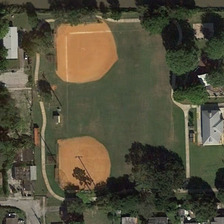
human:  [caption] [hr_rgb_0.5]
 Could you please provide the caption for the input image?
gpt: two baseball fields are surrounded by some green trees and buildings .

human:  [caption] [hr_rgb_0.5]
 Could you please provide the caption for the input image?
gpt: two baseball fields are surrounded by some green trees and buildings .

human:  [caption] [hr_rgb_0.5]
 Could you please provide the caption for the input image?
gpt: two baseball fields are surrounded by some green trees and buildings .

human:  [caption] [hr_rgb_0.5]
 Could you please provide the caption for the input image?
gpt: two baseball fields are surrounded by some green trees and buildings .

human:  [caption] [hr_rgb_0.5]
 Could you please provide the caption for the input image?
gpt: two baseball fields are surrounded by some green trees and buildings .